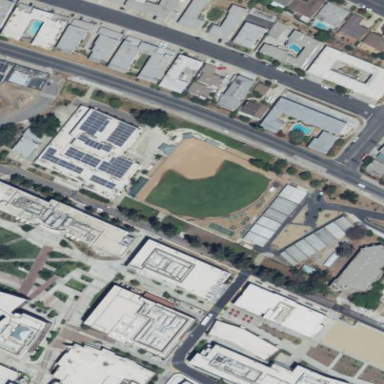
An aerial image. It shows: Baseball pitch for leisure land activities.